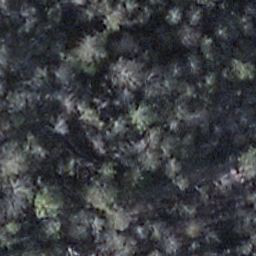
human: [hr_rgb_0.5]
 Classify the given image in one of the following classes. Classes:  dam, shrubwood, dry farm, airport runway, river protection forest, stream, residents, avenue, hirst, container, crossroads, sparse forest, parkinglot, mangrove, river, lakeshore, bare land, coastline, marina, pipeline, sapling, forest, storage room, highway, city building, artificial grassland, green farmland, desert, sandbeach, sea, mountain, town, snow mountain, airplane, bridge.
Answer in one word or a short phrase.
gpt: shrubwood